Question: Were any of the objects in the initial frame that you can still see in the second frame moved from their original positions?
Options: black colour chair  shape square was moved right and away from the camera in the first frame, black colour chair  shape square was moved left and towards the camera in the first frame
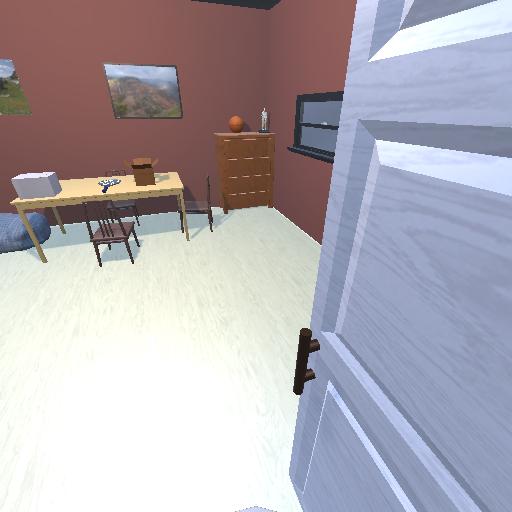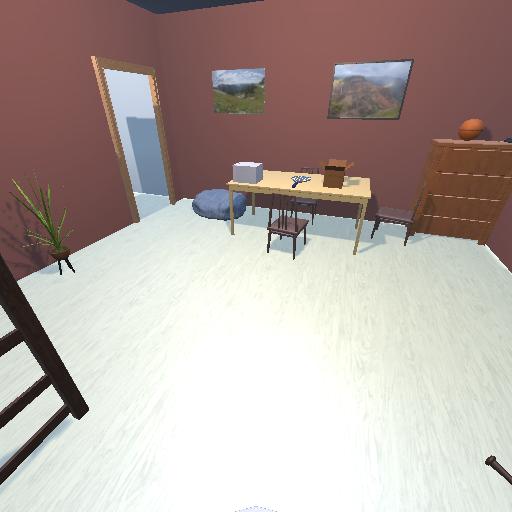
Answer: black colour chair  shape square was moved right and away from the camera in the first frame